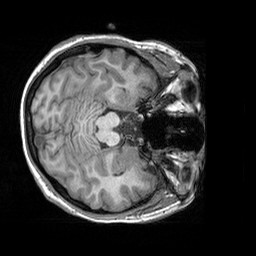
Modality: T1w
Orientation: axial
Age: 27
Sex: female
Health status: healthy
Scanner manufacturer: siemens
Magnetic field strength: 3 T
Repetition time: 2.3 s
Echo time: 0.00303 s